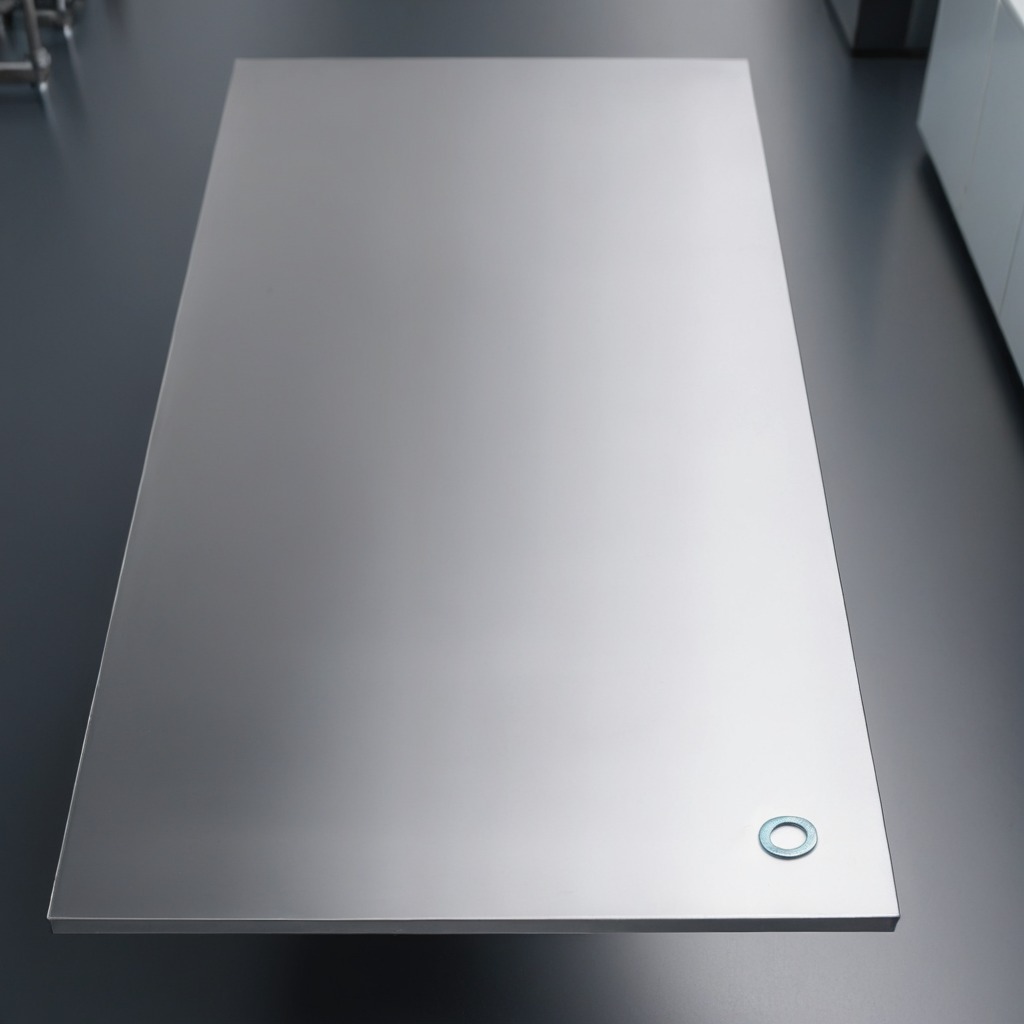
A flat metal washer lies on the stainless steel table in a high-end prototyping lab.